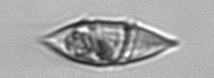
Label: Gyrodinium